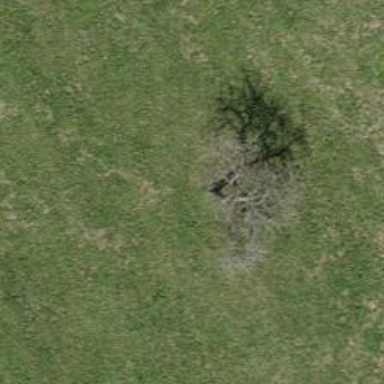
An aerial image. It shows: Single tag "natural: tree."